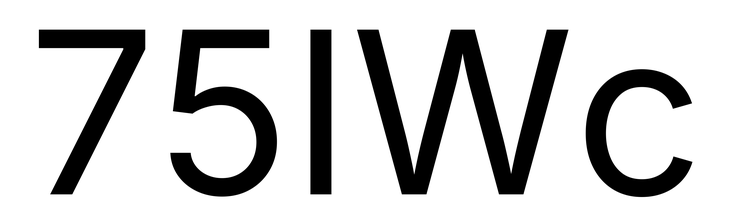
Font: Inter_Regular